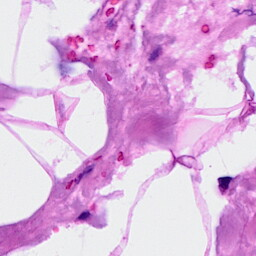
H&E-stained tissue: Breast